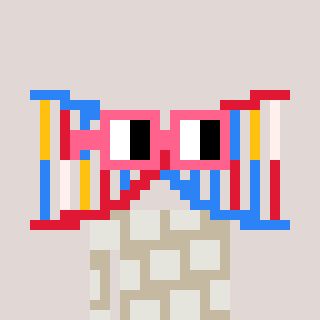
a pixel art character with square pink glasses, a dna-shaped head and a bege-colored body on a warm background